Question: I am trying to hide the attribute label in woocommerce single product pages (the word "color" and "size" in attached image)...

Can anyone help me to fix this?
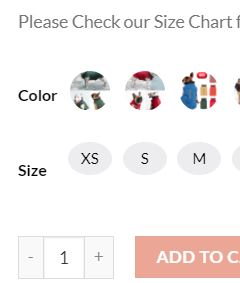
Answer: You should try to add in the 'styles.css' file of your active child theme :
'''
.single-product table.variations td.label > label {
display: none !important;
}
'''
Tested and works.
> As you are , you will need to replace some selectors to make it work for you, .Without , is not possible to guess the html structure.